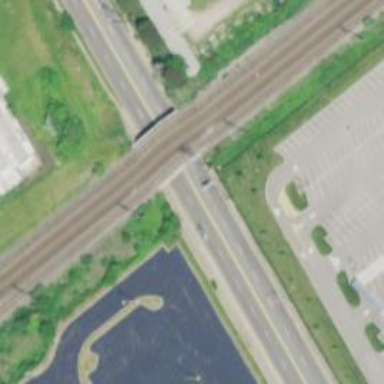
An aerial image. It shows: Bridge over railway siding.